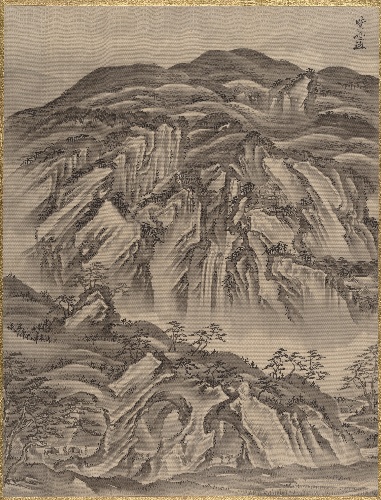
Artist: Kawanabe Kyōsai 河鍋暁斎
Artist bio: Japanese, 1831–1889
Date: ca. 1887
Object type: Album leaf
Classification: Paintings
Medium: Album leaf; ink and color on silk
Culture: Japan
Period: Meiji period (1868–1912)
Dimensions: 14 1/4 x 10 7/8 in. (36.2 x 27.6 cm)
Department: Asian Art
Credit line: Charles Stewart Smith Collection, Gift of Mrs. Charles Stewart Smith, Charles Stewart Smith Jr., and Howard Caswell Smith, in memory of Charles Stewart Smith, 1914
Accession year: 1914
Repository: Metropolitan Museum of Art, New York, NY
Tags: Landscapes|Mountains